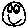
Label: smiley face